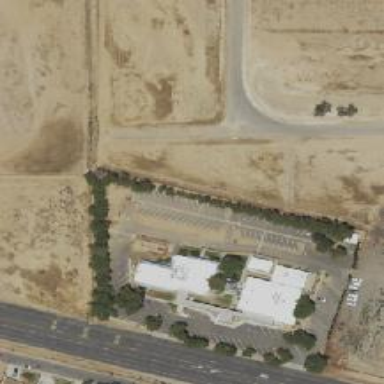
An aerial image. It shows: Police facility.